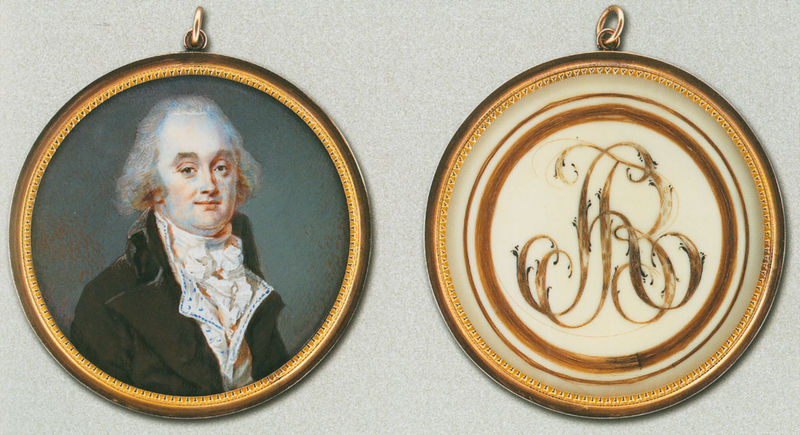
Titel: Herr in dunkelbraunem Rock;Goldkapsel, Rückseite mit Haaren und Initialen HB
Künstler: Johann Julius Heinsius
Institution: Celle, Bomann-Museum
Schlagwörter: blau, mann, weiß, grau, mund, schwarz, rock, anzug, hemd, jacke, augen, rahmen, bildnis, portrait, gold, haare, mantel, augenbrauen, kinn, puder, kreis, rund, bilder, halstuch, oberkörper, monogramm, rasiert, anhänger, sacko, öse